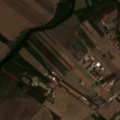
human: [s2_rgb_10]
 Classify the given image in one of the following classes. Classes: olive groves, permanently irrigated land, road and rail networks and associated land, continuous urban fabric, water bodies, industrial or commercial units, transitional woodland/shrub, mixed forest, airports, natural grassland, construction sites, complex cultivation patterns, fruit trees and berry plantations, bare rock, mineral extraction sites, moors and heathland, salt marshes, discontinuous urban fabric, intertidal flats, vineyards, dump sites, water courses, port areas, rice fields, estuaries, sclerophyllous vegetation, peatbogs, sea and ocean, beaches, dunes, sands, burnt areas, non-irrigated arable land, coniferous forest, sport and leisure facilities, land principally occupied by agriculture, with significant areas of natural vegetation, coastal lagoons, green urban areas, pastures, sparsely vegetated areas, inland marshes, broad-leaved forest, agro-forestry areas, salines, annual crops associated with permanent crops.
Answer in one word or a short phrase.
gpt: permanently irrigated land, vineyards